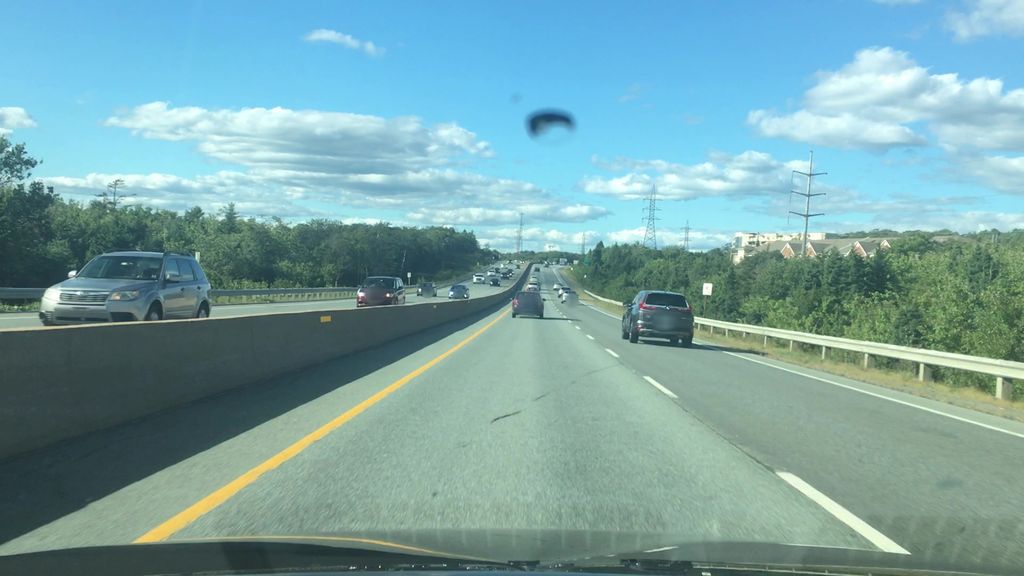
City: halifax